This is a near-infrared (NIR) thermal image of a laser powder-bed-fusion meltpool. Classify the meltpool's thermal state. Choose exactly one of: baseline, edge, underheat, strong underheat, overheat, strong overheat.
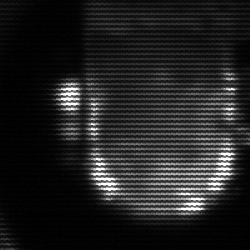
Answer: baseline